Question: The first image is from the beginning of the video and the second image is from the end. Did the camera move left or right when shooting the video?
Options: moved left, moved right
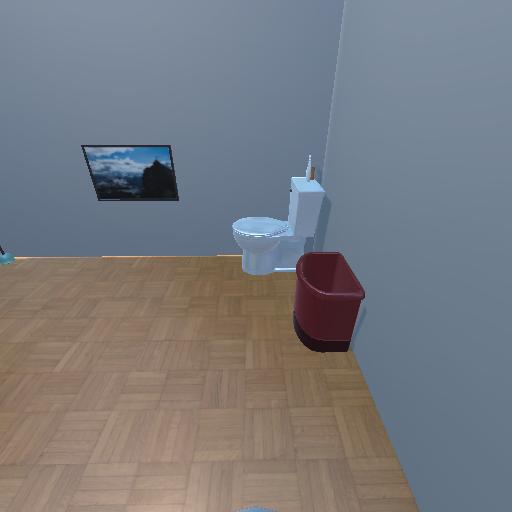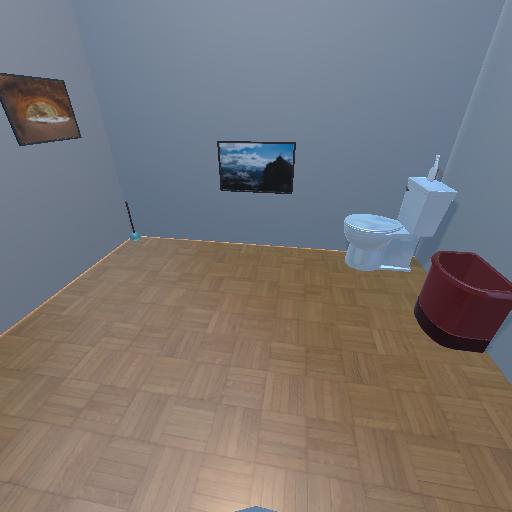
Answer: moved left